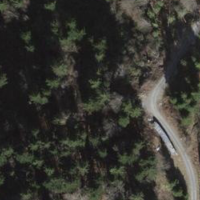
EUNIS habitat code: 43
Species observed at this site:
Caltha palustris